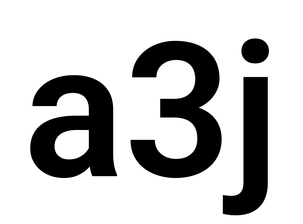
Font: Roboto_SemiBold